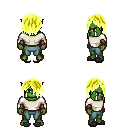
a pixel art fantasy rpg character, male body template, orc, green skin, white long-sleeve shirt, teal pants, gold bangs hairstyle, cloth bracers, gray slippers, four views (front, back, left, right), 2x2 character sprite sheet, small pixel art, hard edges, no anti-aliasing